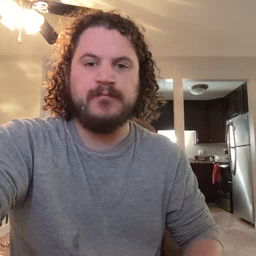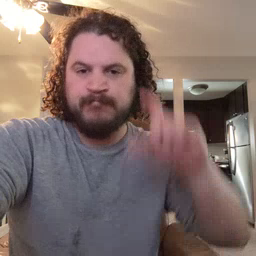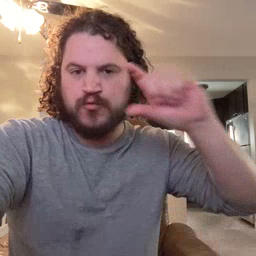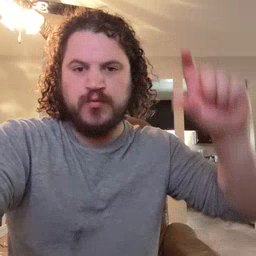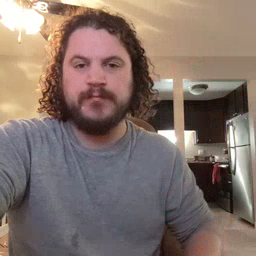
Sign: moon